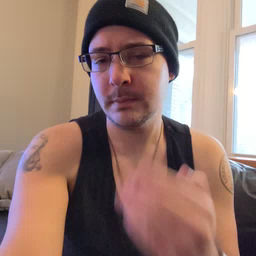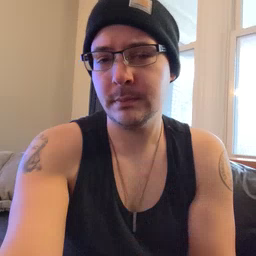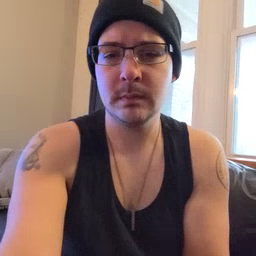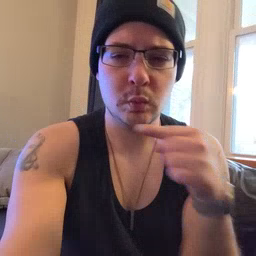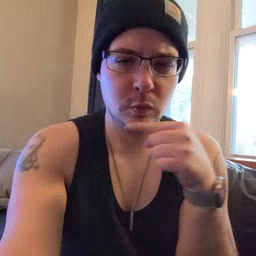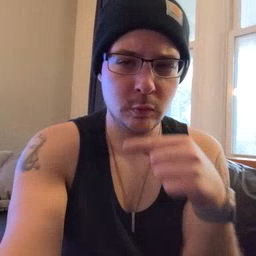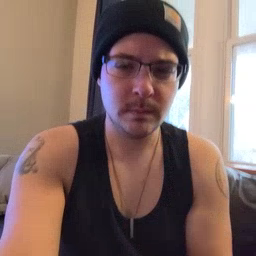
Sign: toothbrush